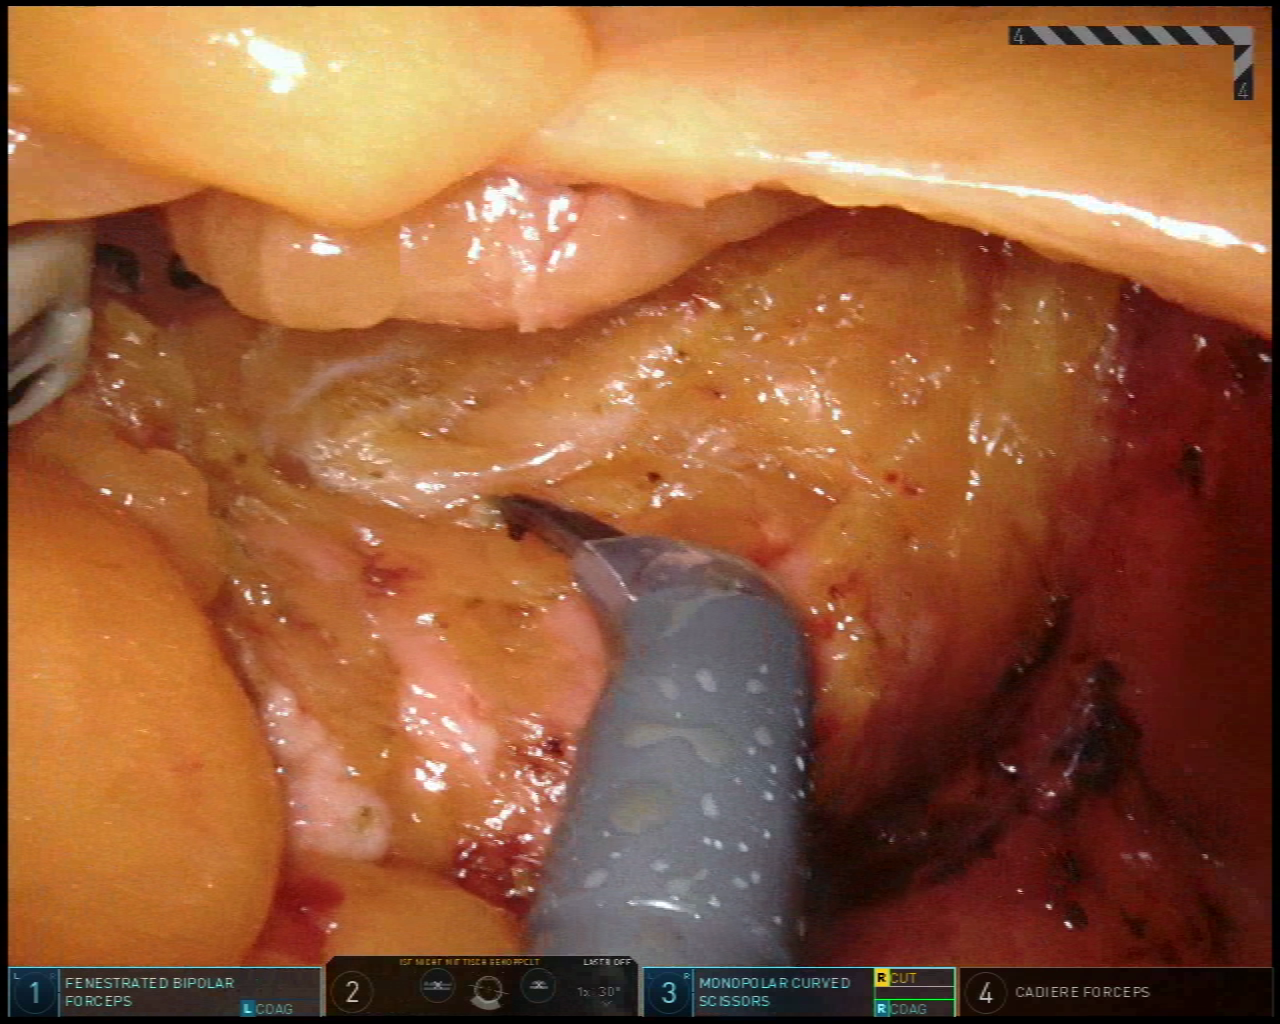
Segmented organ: pancreas
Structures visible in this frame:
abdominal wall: no
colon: no
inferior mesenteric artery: no
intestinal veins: no
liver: no
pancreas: yes
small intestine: no
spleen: no
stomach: no
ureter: no
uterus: no
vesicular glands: no